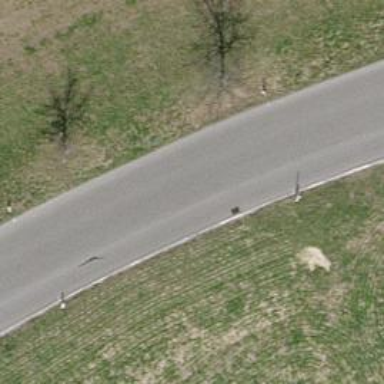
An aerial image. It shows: Tertiary road with asphalt surface.